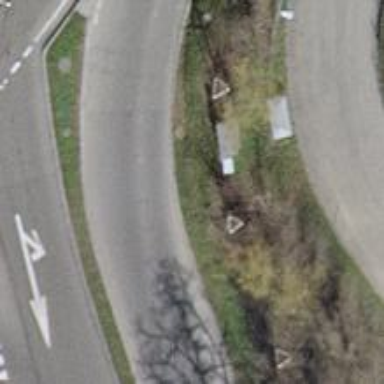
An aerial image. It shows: Secondary road with asphalt surface.